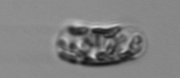
Label: Guinardia_striata